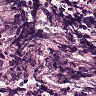
Metastatic tissue present: no